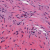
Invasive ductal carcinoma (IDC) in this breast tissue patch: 0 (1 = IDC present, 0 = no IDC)